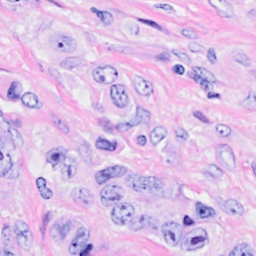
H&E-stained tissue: Breast